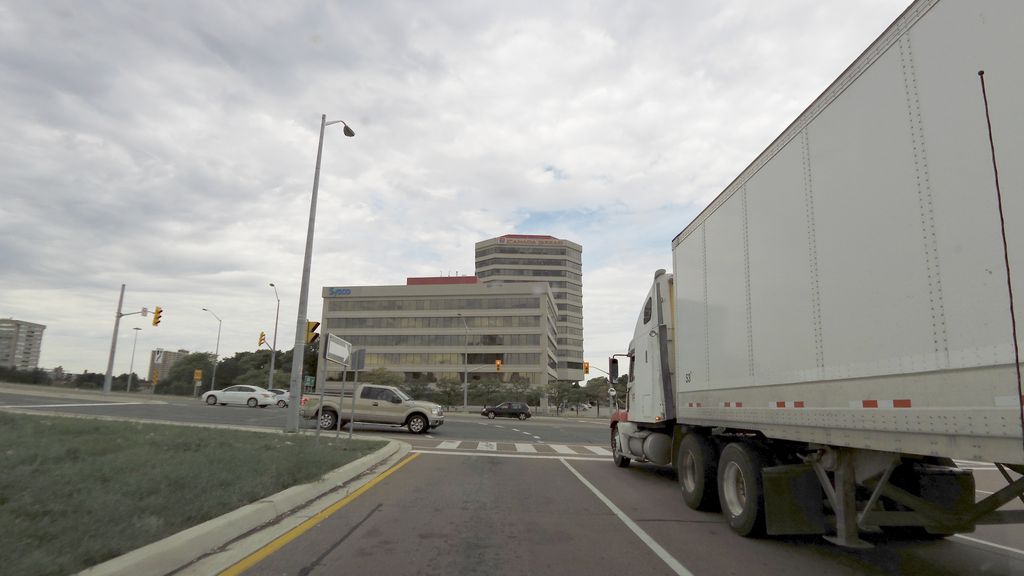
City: toronto